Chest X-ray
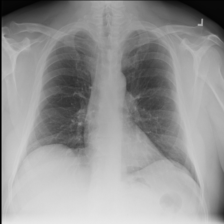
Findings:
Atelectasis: negative
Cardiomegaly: negative
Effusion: negative
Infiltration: negative
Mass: negative
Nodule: negative
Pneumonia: negative
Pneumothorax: negative
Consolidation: negative
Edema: negative
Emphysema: negative
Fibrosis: negative
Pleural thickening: negative
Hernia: negative